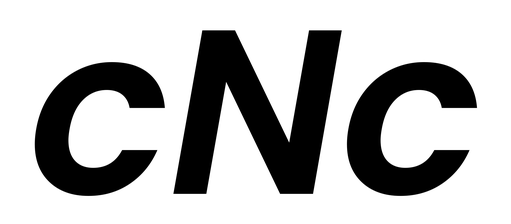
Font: Poppins-SemiBoldItalic